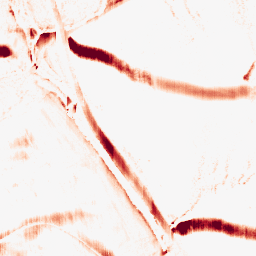
Category: morphological
Decomposition family: morphological_rect
Decomposition parameters: operation: opening
width: 5
height: 20
Upsampling method: cubic_catmull_rom
Upsampling parameters: scale: 8
Upsampling scale: 8